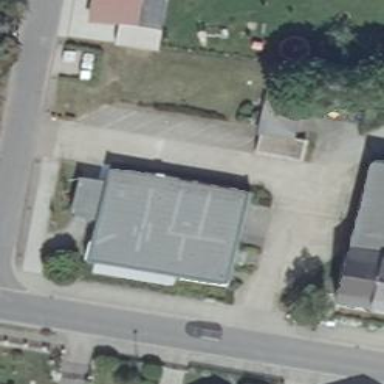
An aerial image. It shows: Community center building.